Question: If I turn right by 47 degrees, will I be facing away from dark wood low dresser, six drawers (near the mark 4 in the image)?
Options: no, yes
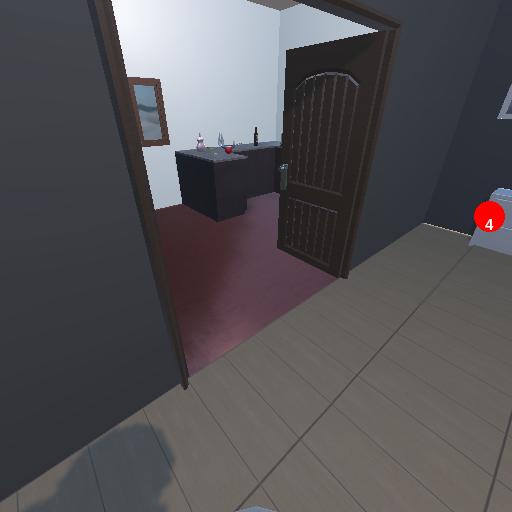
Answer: no